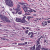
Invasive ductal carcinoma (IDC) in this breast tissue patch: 1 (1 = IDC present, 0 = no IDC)